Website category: university
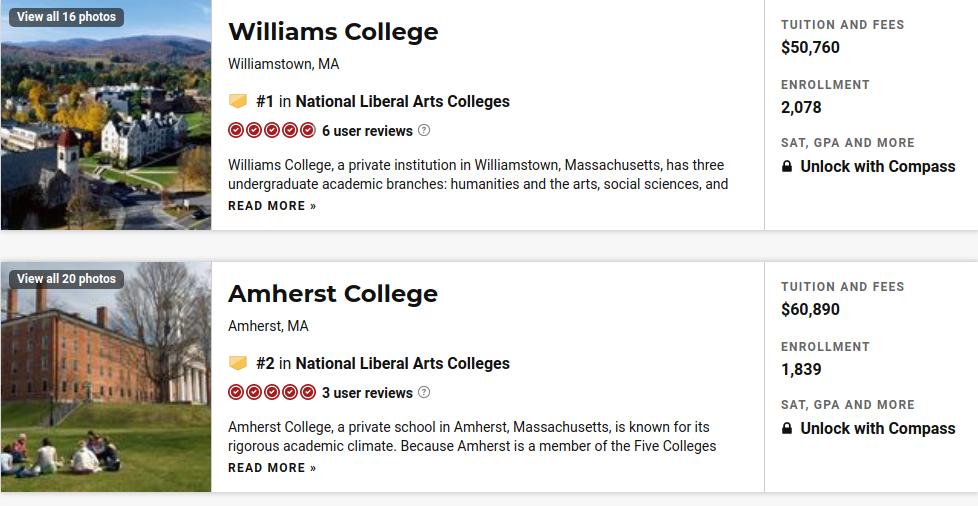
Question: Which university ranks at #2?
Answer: Amherst College

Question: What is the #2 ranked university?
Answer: Amherst College

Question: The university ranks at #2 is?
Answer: Amherst College

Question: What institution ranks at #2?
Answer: Amherst College